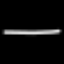
Label: line